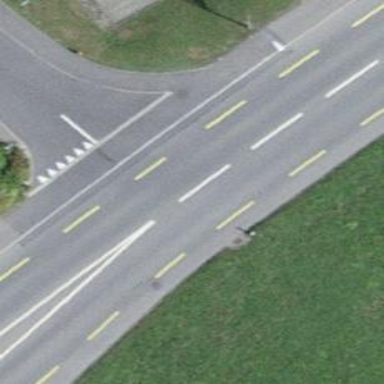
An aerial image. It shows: Secondary road with dedicated cycle lane.